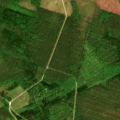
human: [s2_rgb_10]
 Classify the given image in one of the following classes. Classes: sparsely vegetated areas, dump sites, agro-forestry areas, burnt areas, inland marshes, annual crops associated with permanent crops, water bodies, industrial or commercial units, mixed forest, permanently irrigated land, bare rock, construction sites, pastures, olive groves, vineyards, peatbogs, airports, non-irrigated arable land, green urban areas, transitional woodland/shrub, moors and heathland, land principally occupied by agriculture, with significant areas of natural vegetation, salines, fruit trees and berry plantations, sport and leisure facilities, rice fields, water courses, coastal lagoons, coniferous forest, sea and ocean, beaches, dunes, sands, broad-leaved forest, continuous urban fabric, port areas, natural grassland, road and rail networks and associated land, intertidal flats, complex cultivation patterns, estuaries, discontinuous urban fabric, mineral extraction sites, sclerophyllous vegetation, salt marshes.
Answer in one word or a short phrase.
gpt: coniferous forest, mixed forest, transitional woodland/shrub